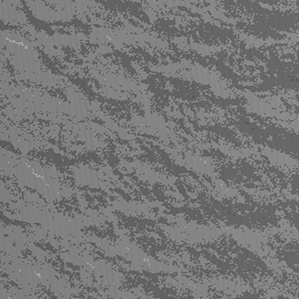
Label: frost